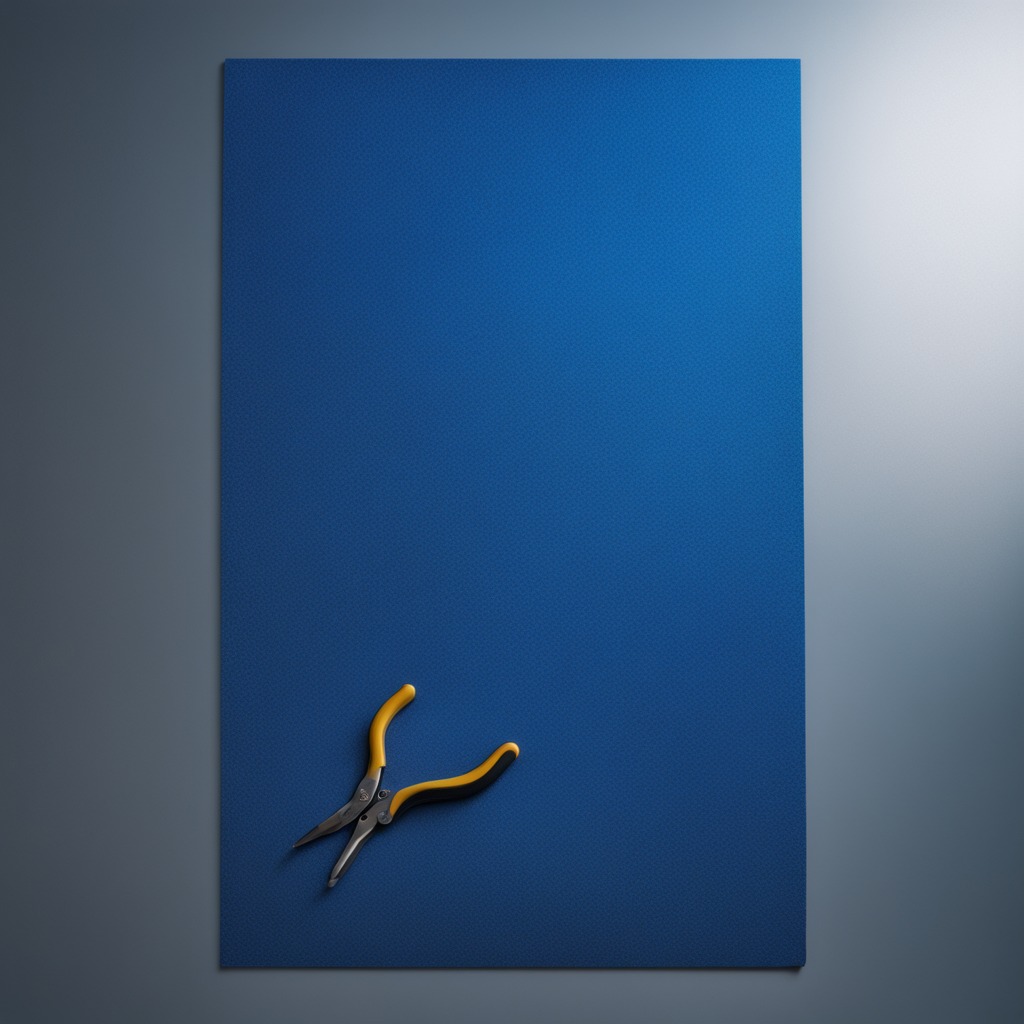
A plier is lying on a clean granite tabletop covered with a blue rubber mat inside a workshop under bright overhead lighting crisp shadows high clarity worn but beneath the mat.